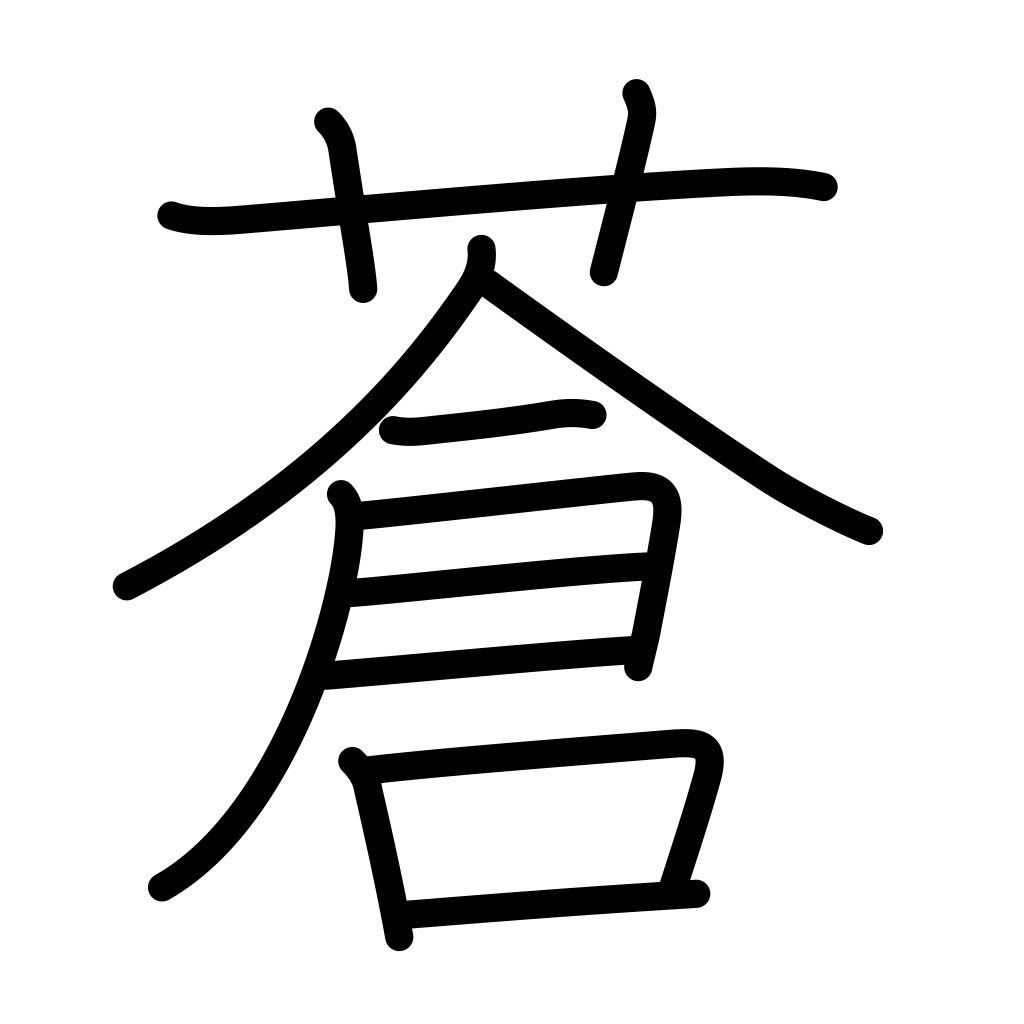
Meaning: blue, pale